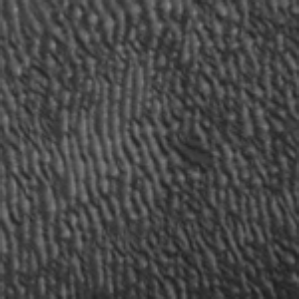
Label: frost